Question: Hello Iv got big trouble with one query whith next DateTo is counted from previous record.
I have one table
'''
create table #t1 (
M_ID int, --ID of group
STEP int, -- Step number
DateTo Datetime, --DateTo
AddDays int) --Number of days to add to NEXT record
'''
--TestData
'''
INSERT INTO #t1
select 1, 1, GETDATE(), 0 union
select 1, 2, null, 1 union
select 1, 3, null, 0 union
select 1, 4, null, 0 union
select 2, 1, GETDATE(), 0 union
select 2, 2, NULL, 1 union
select 2, 3, NULL, 0
'''
How table looks.

Logic:
'''
If step = 1 then DateTo = GETDATE()
At step 2 of M_ID 1 previous row had 0 days to add so it should copy DateTo from previous row
At step 3 of M_ID 1 previous row has 1 day to add to previous DateTo
'''
Im on the end of my rope...
FAQ
Have to be done in T-SQL (8KK records+)
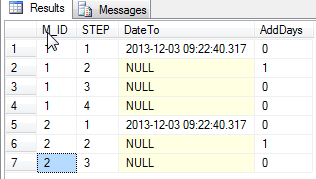
Answer: '''
;with cte as (
select M_ID, STEP, DateTo, AddDays
from #t1
where STEP = 1
union all
select t.M_ID, t.STEP, dateadd(dd, c.AddDays, c.DateTo), t.AddDays
from #t1 t
inner join cte c on t.M_ID = c.M_ID and t.STEP = c.STEP + 1
)
select *
from cte
'''